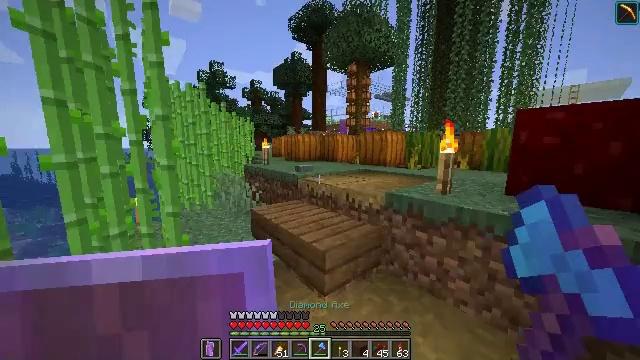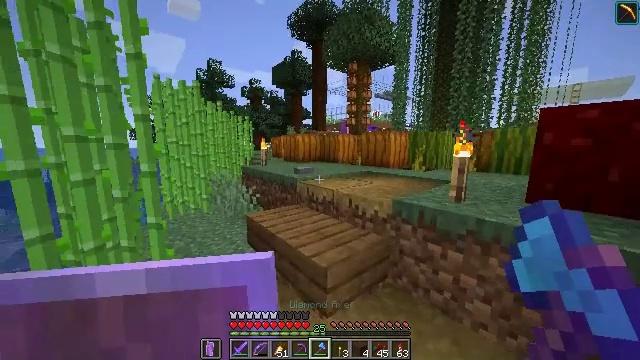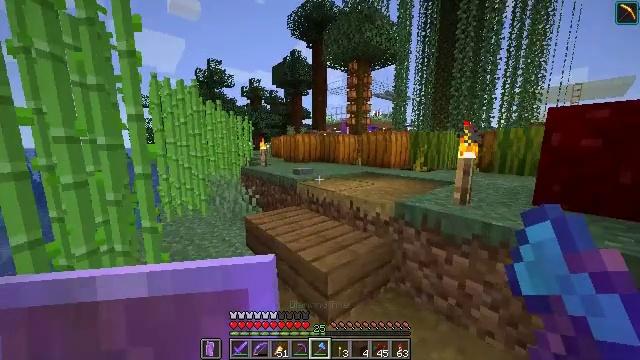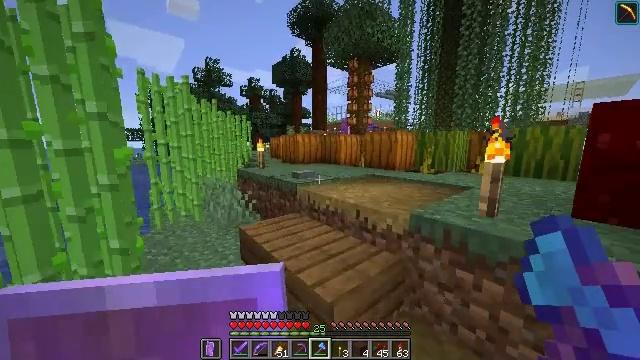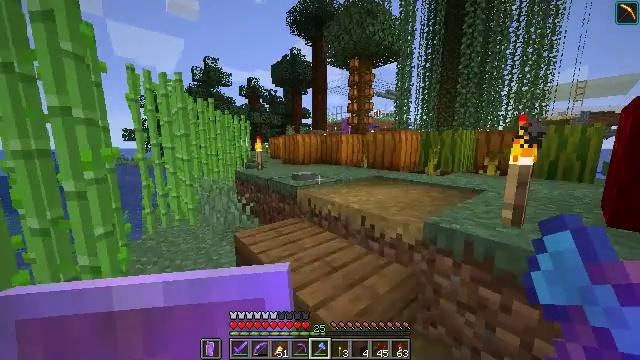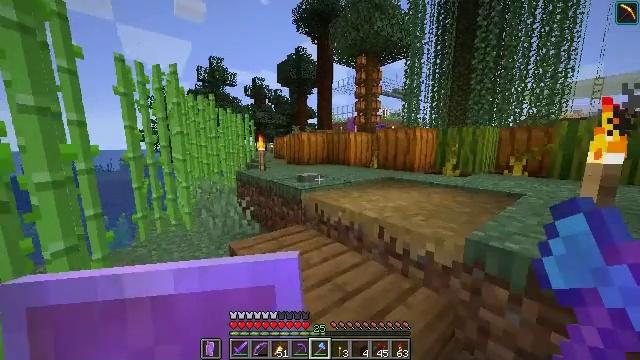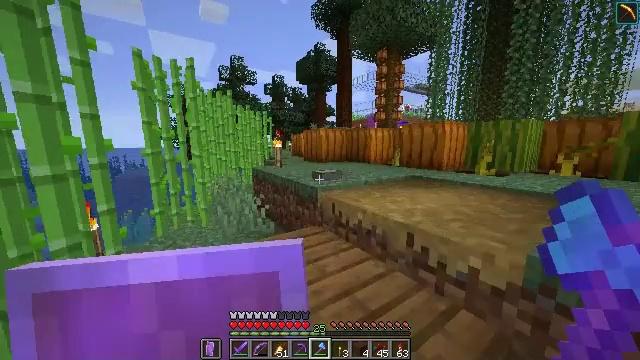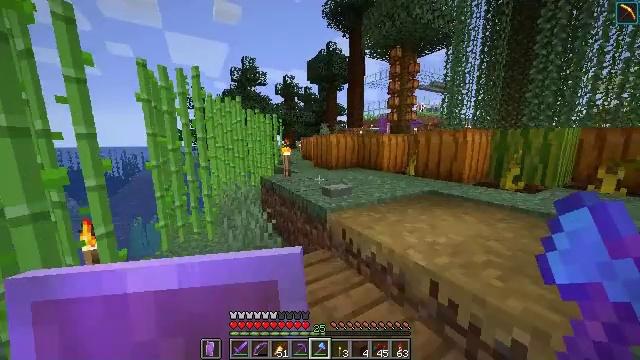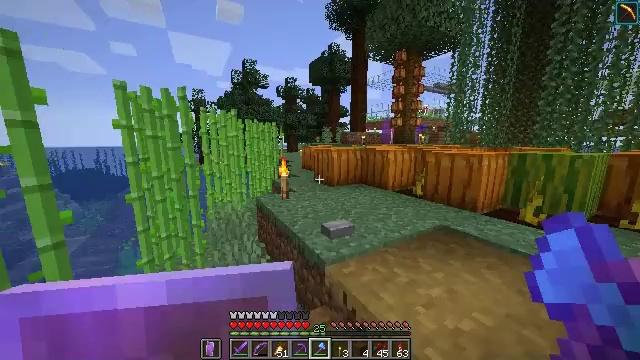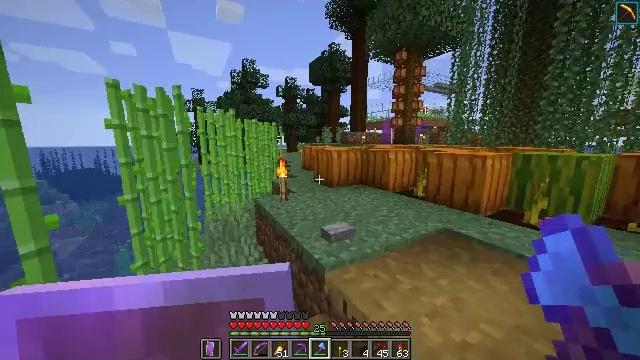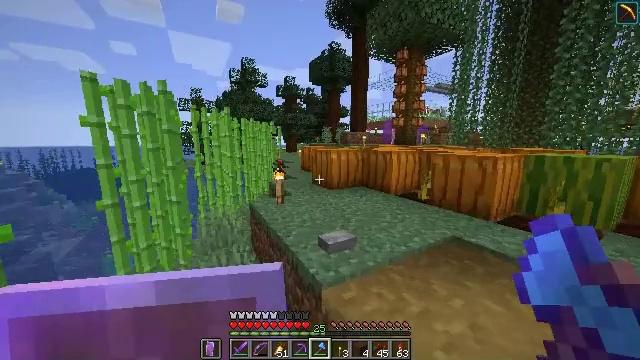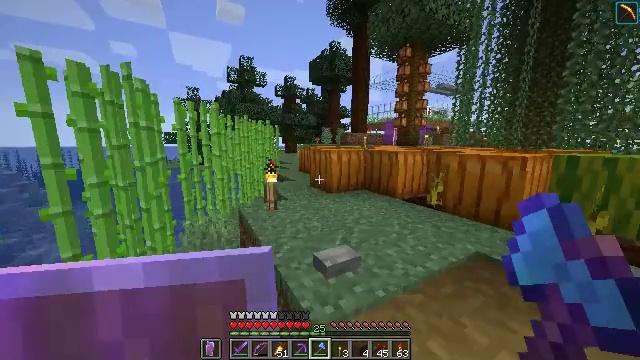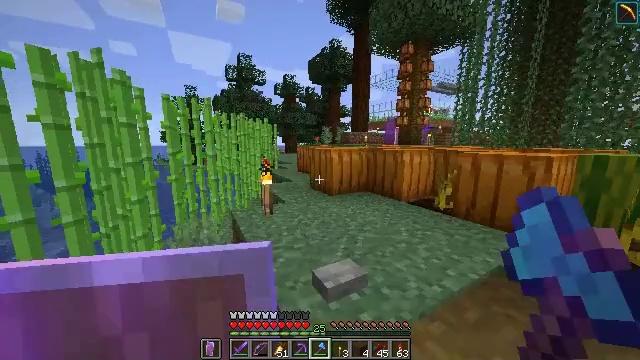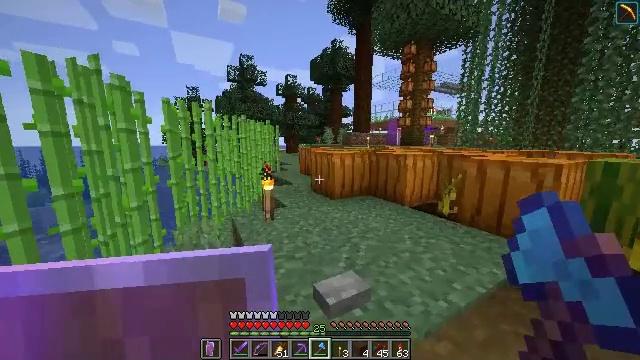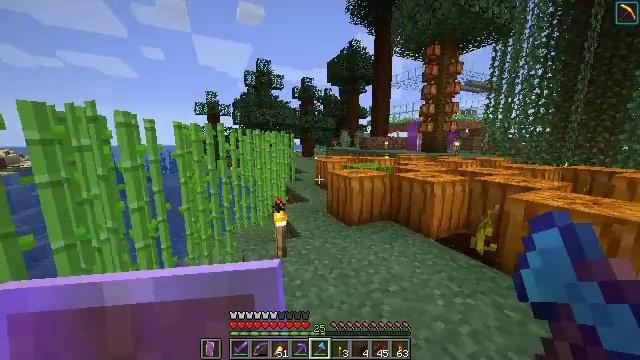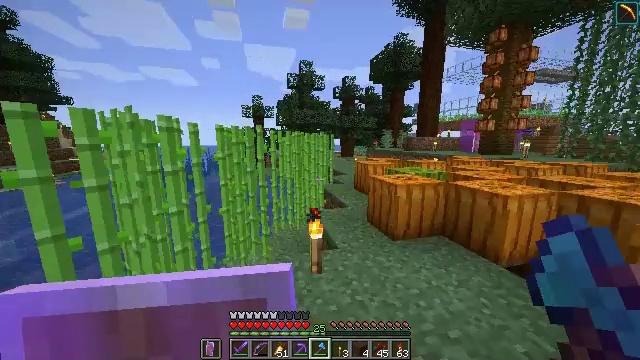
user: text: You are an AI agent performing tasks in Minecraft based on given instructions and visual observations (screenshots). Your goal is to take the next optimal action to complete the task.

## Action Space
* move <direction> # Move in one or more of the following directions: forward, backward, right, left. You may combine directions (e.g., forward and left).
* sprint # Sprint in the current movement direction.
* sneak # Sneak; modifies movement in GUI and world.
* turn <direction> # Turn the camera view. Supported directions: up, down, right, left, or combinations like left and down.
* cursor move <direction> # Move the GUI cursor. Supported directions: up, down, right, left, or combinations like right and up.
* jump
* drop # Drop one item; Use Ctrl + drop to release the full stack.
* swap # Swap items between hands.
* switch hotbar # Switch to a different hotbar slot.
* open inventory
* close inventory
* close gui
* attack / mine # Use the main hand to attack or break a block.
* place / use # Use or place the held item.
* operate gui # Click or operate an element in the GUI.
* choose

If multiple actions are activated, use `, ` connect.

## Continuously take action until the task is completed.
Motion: motion action
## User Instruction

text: Get cocoa by attacking the pod.
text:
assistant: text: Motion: move forward, sprint
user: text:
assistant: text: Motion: move forward, sprint
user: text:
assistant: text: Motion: move forward, sprint
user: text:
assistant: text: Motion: move forward, sprint
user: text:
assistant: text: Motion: move forward, sprint, turn left
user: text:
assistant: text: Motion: move forward, sprint, turn left
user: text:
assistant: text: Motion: move forward, sprint, turn left
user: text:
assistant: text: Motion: move forward, sprint
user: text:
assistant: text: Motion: move forward, sprint
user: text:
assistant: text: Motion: move forward, sprint
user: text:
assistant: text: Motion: move forward, sprint
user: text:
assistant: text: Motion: move forward, sprint
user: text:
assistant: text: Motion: move forward, sprint
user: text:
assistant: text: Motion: move forward, sprint, turn left
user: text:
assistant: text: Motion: move forward, sprint, turn left
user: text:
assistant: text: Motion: move forward, sprint, turn left
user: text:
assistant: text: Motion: move forward, sprint, turn left
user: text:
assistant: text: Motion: move forward, sprint
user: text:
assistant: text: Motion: move forward, sprint
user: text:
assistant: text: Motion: move forward, sprint
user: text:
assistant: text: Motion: move forward, sprint
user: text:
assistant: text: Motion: move forward, sprint, turn right
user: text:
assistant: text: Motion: move forward, sprint, turn right
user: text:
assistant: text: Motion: move forward, sprint, turn right
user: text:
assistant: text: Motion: move forward, sprint
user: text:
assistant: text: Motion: move forward, sprint
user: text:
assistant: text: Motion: move forward, sprint
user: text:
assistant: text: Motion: move forward, sprint, turn left
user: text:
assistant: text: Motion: move forward, sprint, turn left
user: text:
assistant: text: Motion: move forward, sprint, turn left